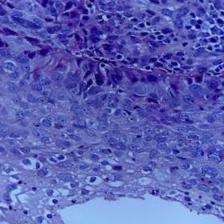
Diagnosis: OSCC